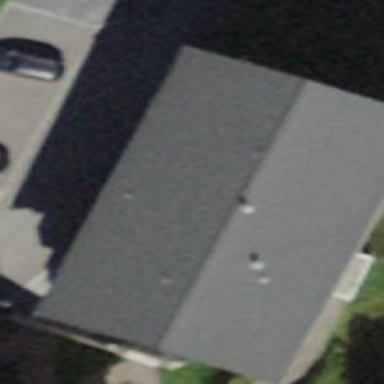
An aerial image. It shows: Tan house with gabled roof oriented along.